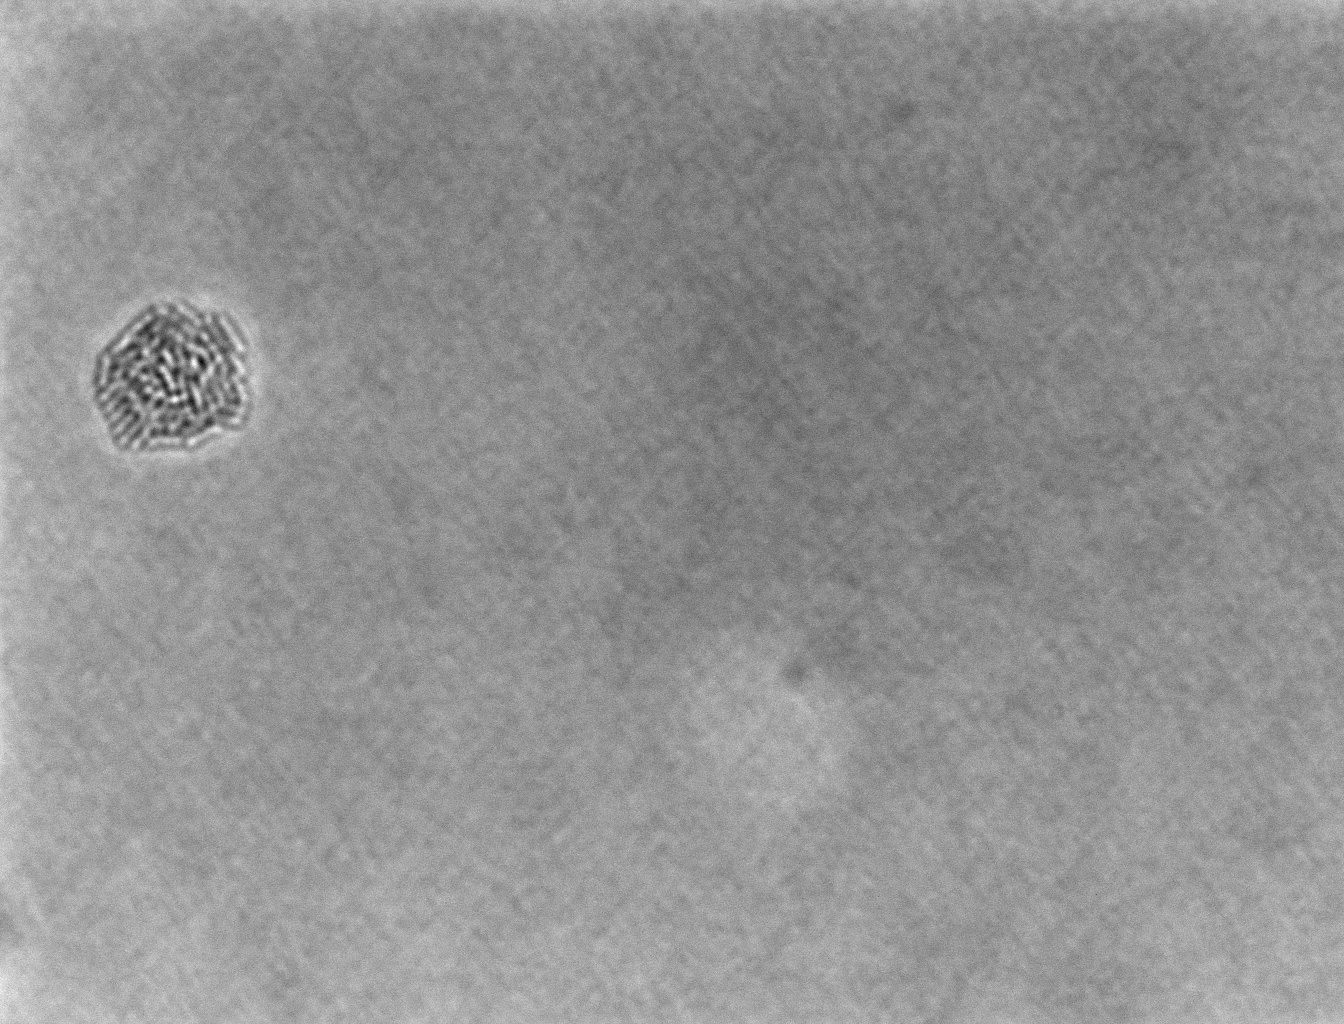
various_fewshot